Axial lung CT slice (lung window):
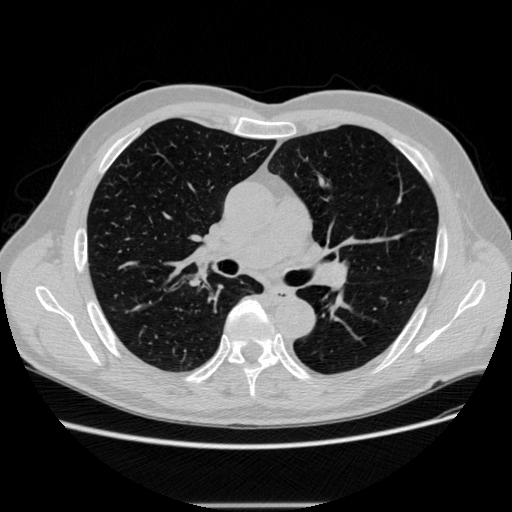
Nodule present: no